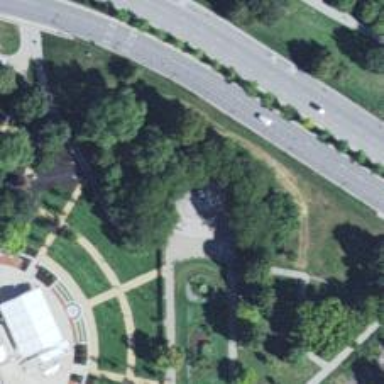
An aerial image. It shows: Historic memorial featuring statue.